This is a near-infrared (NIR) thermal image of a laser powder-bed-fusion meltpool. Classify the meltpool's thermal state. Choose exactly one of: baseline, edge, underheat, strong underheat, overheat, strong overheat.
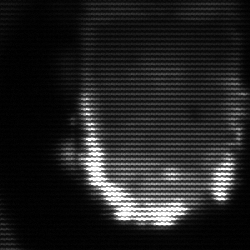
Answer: baseline